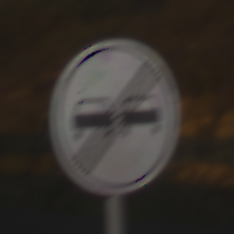
Verkehrszeichen: EndeUeberholverbot
Umgebung: Outdoor, RoadRail
Tageszeit: SunriseSunset
Wetter: PartlyCloudy
Licht: Natural
Jahreszeit: NotSpecified
Kontrast: HighContrast